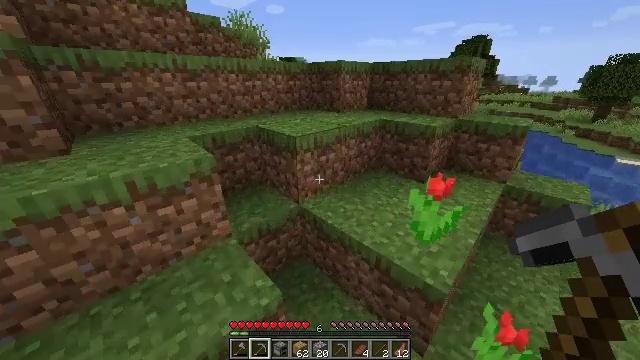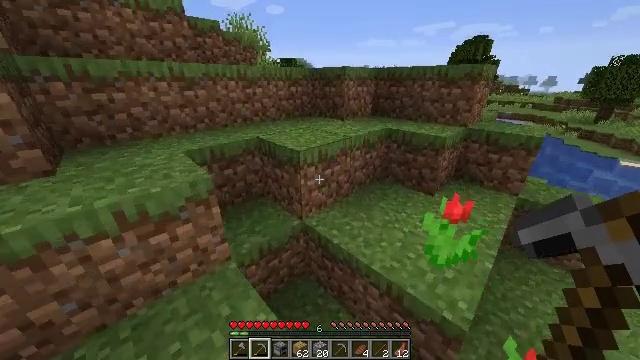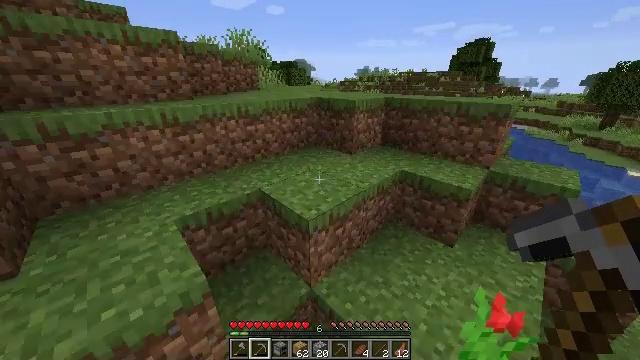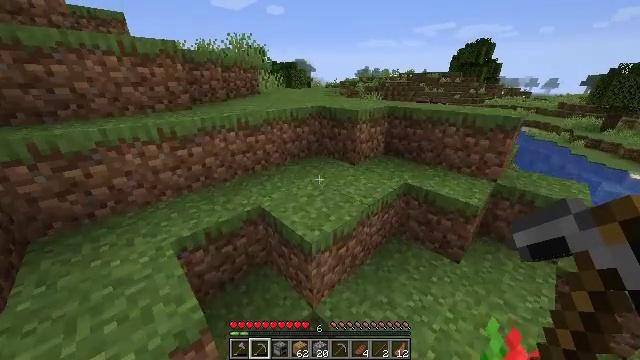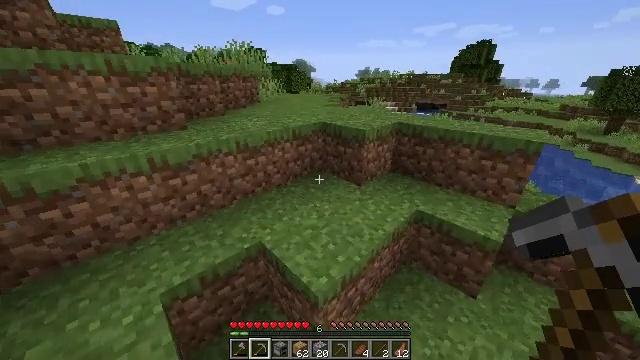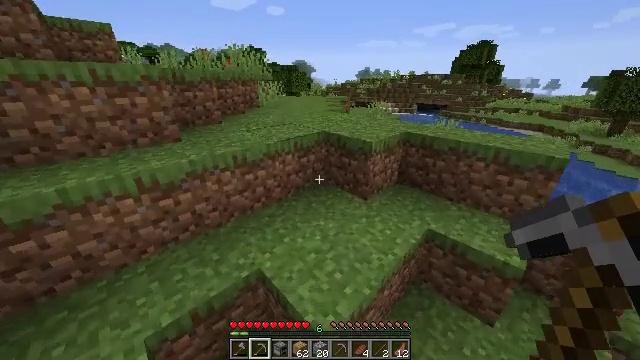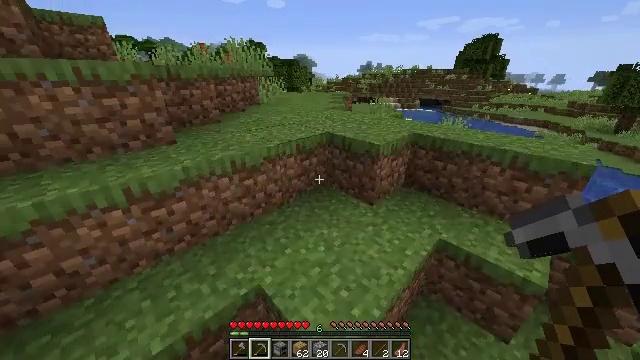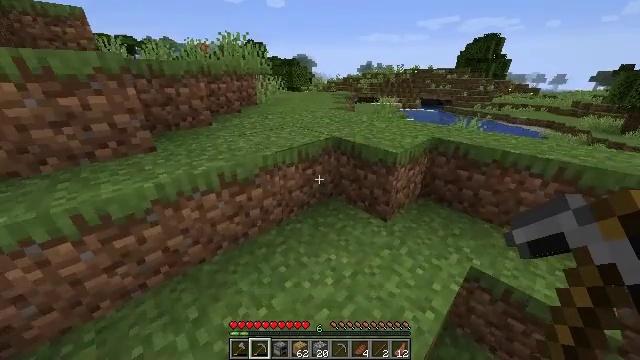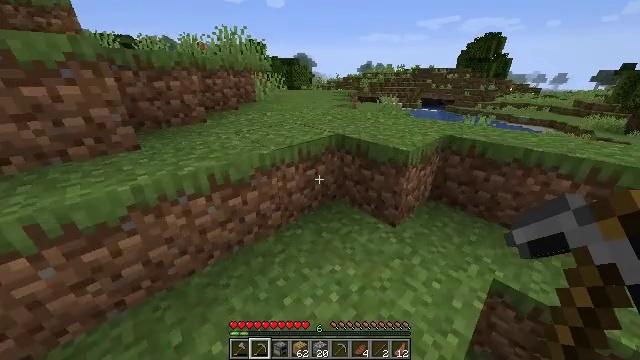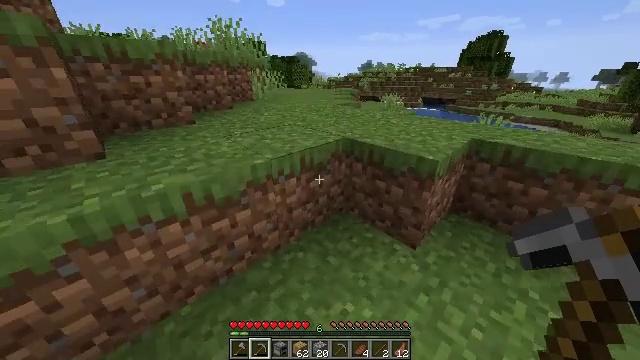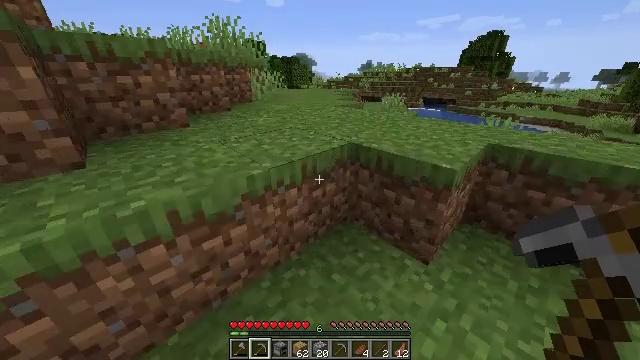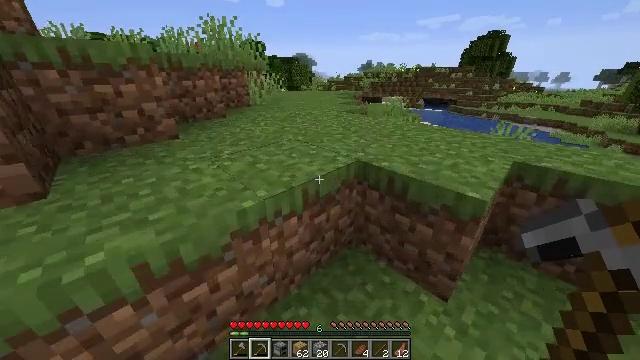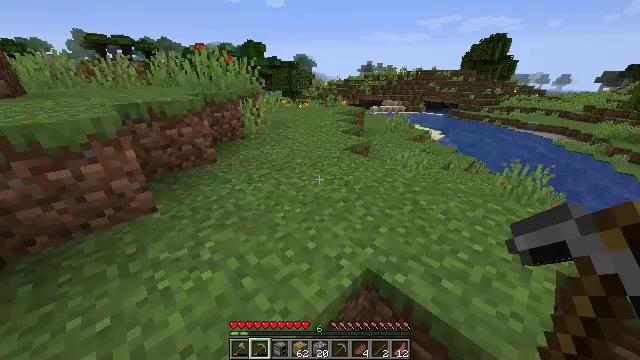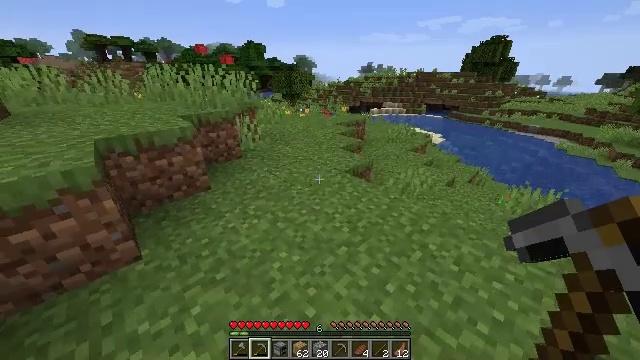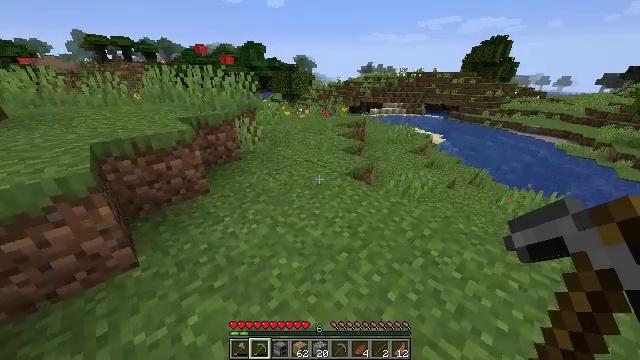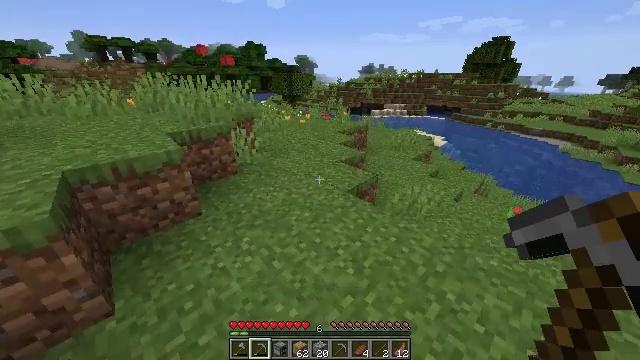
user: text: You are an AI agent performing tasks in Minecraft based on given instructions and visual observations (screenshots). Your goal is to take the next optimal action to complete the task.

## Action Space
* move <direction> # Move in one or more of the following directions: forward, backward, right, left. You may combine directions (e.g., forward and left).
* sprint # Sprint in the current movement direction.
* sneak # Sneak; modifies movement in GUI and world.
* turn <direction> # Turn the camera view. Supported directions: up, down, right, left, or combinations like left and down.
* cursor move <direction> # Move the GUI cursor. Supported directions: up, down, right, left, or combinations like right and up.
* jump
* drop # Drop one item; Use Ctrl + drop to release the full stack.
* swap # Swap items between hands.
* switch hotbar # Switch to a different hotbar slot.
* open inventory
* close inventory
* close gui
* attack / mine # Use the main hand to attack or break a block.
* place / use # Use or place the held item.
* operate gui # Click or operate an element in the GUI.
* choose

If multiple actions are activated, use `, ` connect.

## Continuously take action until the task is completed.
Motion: motion action
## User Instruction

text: Mine the dead bush in the desert.
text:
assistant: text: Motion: move forward and move left, jump
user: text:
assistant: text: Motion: move forward, jump
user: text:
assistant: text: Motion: move forward, jump
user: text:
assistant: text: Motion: move forward, jump
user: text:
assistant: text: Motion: move forward, jump
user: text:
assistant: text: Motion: move forward, turn down, jump
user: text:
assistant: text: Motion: move forward, jump
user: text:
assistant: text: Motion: move forward, jump
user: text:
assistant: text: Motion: move forward, jump
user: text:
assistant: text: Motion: move forward, jump
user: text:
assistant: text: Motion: move forward, jump
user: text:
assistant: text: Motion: move forward, jump
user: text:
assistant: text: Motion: move forward, jump
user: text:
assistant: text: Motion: move forward, jump
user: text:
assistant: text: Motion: move forward, jump
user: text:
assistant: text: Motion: move forward, turn left and up, jump
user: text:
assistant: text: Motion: move forward, turn left and up, jump
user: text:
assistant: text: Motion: move forward, turn left, jump
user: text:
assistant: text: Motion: move forward, turn left, jump
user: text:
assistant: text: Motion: move forward, turn left, jump
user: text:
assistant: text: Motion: move forward, turn left, jump
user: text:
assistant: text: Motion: move forward, jump
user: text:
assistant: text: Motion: move forward, turn left, jump
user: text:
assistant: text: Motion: move forward, jump
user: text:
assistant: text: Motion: move forward, jump
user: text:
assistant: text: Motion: move forward, jump
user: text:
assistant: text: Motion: move forward, jump
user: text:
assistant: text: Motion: move forward, jump
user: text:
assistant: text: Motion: move forward and move left, jump
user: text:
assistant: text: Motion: move forward and move left, jump